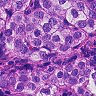
Metastatic tissue present: yes